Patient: sex M, age 48
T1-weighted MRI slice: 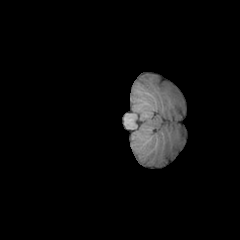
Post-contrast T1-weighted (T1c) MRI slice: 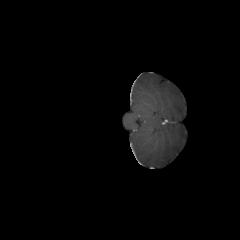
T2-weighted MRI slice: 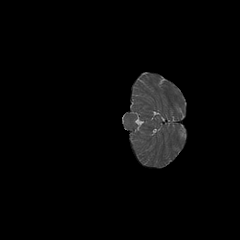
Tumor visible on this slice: no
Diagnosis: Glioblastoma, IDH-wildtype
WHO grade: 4